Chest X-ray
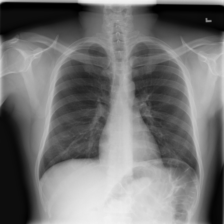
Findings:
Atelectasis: negative
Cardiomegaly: negative
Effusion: negative
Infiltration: negative
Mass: negative
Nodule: negative
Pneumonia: negative
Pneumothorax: negative
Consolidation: negative
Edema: negative
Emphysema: negative
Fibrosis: negative
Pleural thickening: negative
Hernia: negative